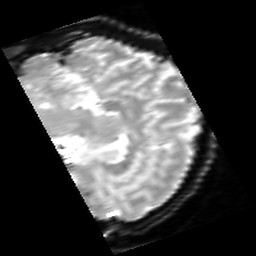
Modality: inplaneT2
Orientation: sagittal
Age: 32
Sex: male